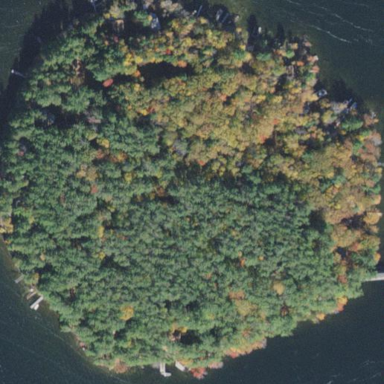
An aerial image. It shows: Islet.